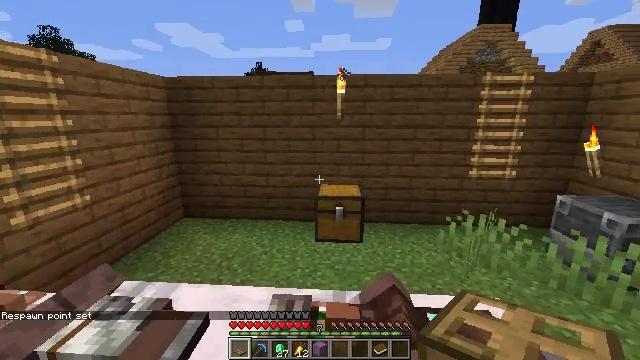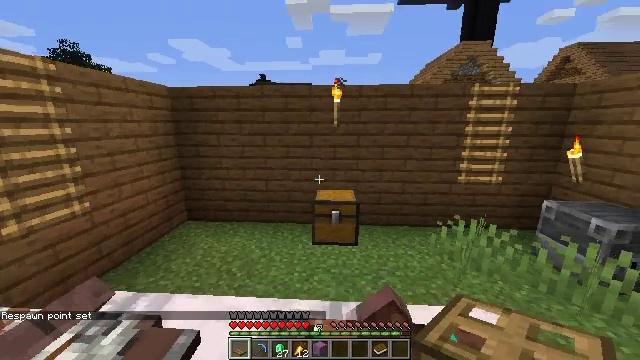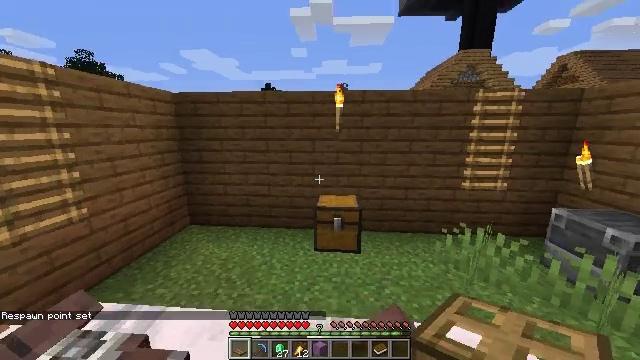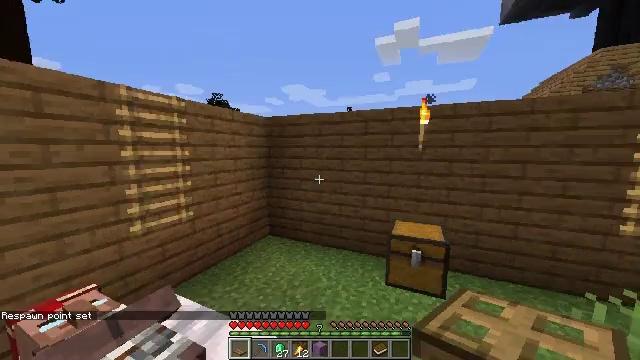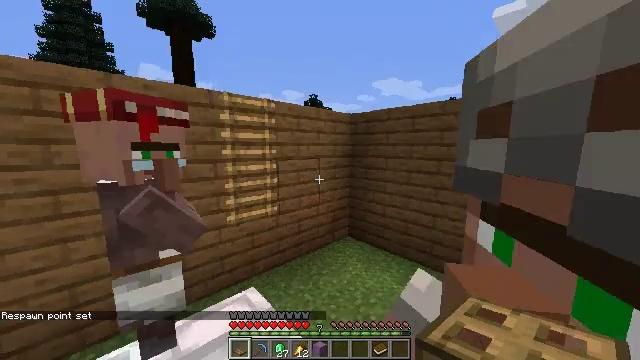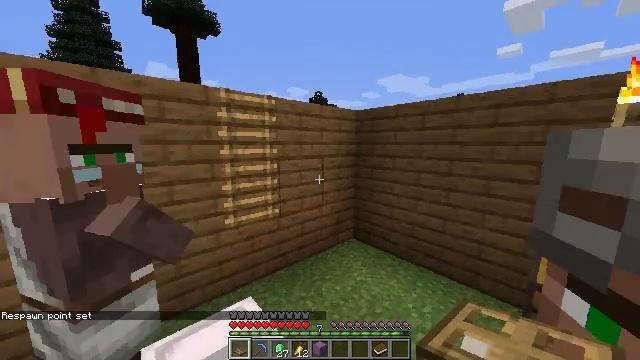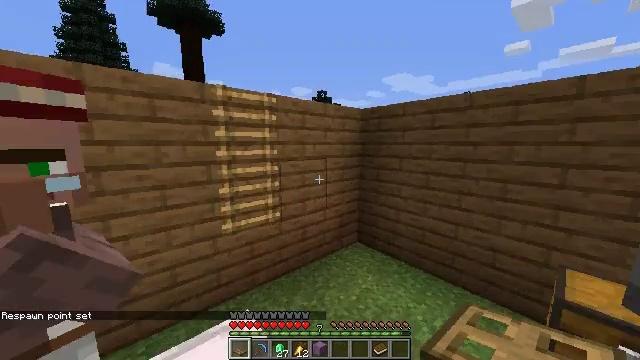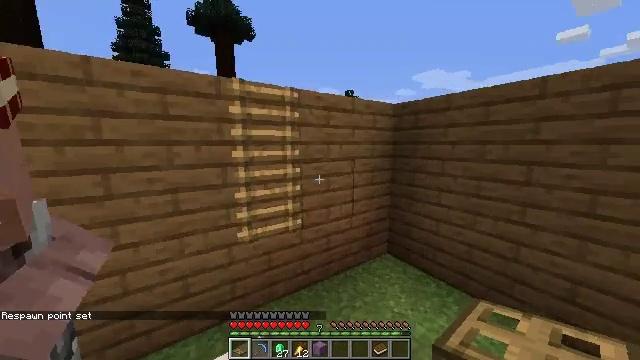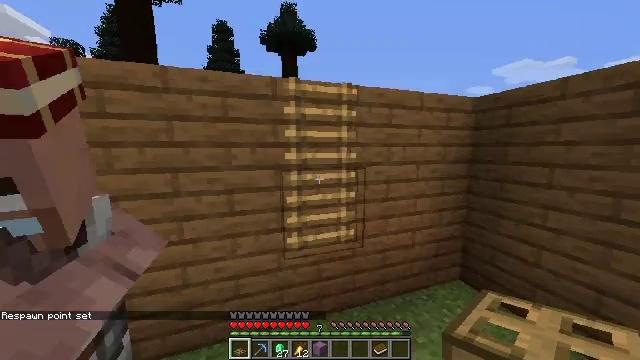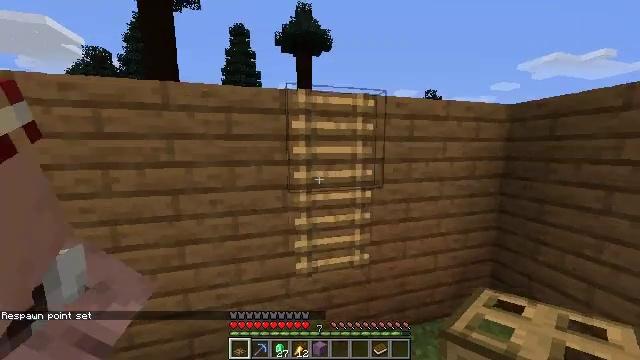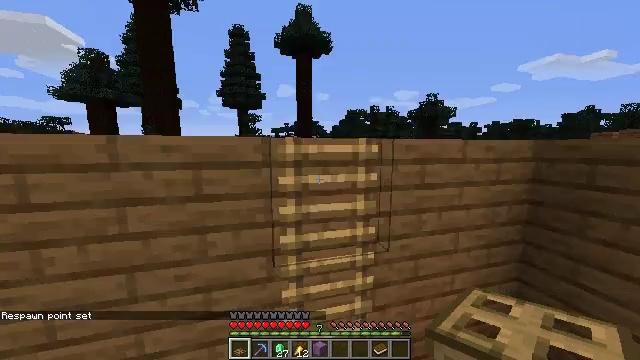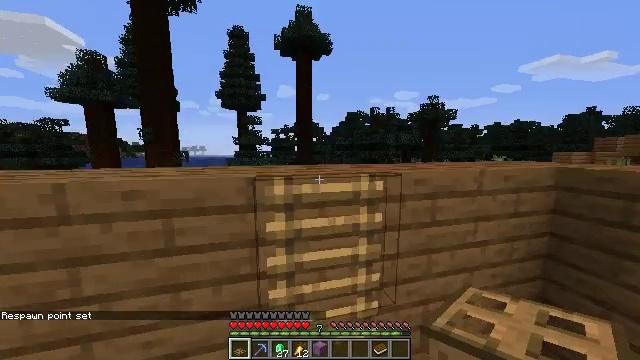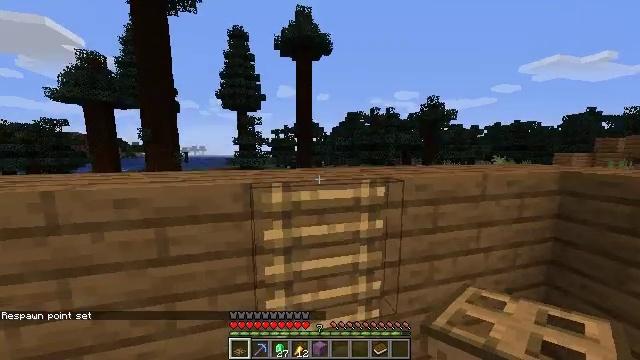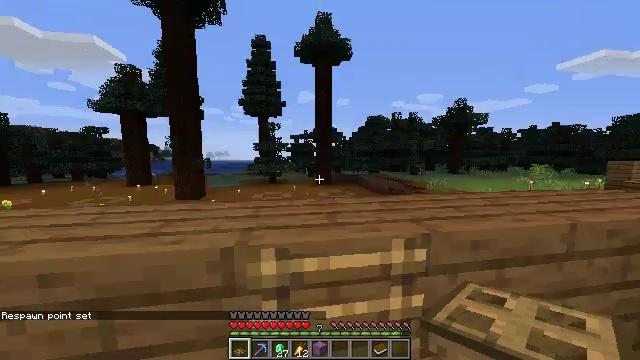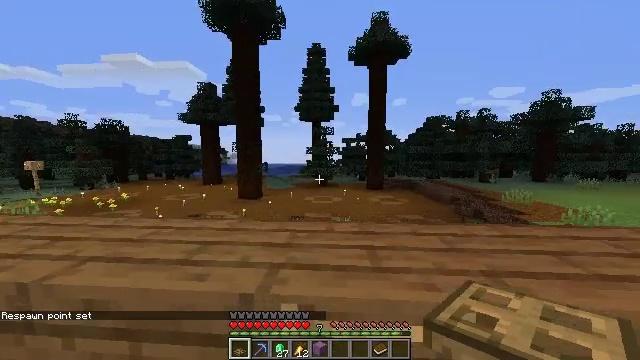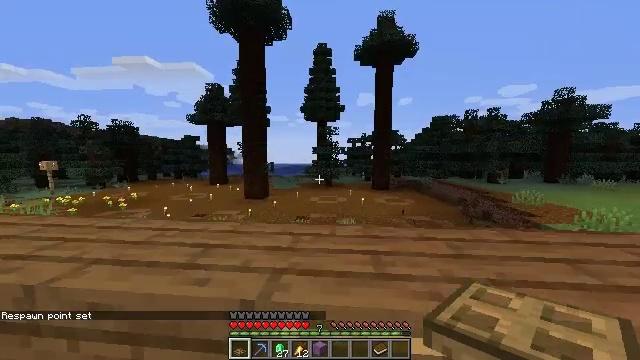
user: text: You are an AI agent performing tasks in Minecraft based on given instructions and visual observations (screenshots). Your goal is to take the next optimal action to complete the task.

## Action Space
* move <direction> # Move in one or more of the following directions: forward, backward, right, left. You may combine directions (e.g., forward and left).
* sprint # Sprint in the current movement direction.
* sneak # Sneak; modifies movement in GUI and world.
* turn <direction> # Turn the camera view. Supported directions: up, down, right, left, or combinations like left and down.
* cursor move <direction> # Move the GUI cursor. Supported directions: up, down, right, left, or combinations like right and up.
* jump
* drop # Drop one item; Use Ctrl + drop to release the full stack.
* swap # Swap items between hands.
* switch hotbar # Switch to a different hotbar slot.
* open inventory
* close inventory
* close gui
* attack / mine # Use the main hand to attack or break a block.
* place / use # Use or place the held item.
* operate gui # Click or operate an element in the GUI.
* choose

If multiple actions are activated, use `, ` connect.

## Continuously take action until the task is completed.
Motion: motion action
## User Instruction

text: Make an ender pearl.
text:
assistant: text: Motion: move forward, sprint
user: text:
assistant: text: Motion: move forward, sprint
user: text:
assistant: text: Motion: move forward, sprint, turn left and up
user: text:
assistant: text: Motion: move forward, sprint, turn left
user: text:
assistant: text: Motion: move forward, sprint, turn left
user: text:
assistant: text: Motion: move forward, sprint, turn left
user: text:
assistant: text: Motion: move forward, sprint, turn left
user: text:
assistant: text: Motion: move forward, sprint, turn left and up
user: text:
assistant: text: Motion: move forward, sprint, turn left, jump
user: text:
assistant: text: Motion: move forward, sprint, jump
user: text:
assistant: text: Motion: move forward, sprint, jump
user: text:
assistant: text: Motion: move forward, sprint, jump
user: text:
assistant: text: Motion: move forward, sprint, turn left and up, jump
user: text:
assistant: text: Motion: move forward, sprint, turn left, jump
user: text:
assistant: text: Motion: move forward, sprint, turn left, jump
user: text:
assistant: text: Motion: move forward, sprint, jump
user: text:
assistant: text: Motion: move forward, sprint
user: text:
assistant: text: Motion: move forward, sprint
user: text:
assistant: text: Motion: move forward, sprint
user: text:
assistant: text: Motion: move forward, sprint
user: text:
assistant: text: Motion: move forward, sprint
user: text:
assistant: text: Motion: move forward, sprint
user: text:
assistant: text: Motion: move forward, sprint, turn left and down
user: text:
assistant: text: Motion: move forward, turn left and down
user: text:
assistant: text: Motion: move forward, turn left and down
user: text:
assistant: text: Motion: move forward, turn left and down
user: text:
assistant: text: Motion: turn left
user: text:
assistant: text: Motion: no_op
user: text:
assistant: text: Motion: turn left
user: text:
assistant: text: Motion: turn left, open inventory